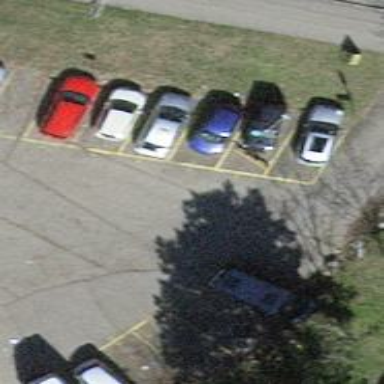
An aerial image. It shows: Asphalt parking aisle road.